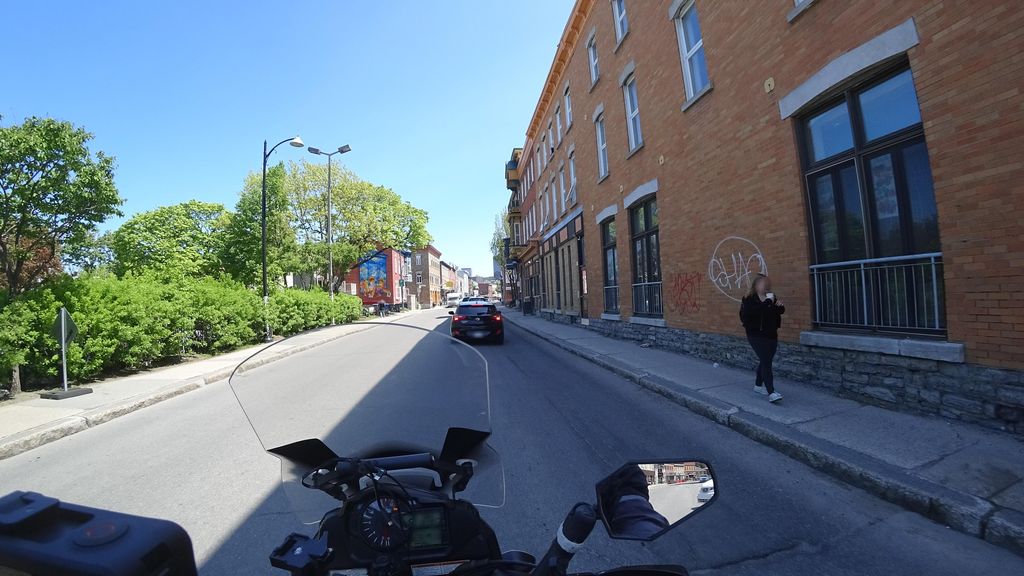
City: quebec_city